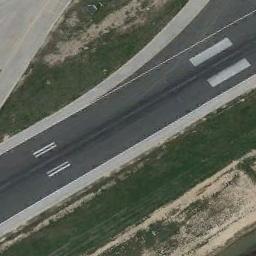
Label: runway